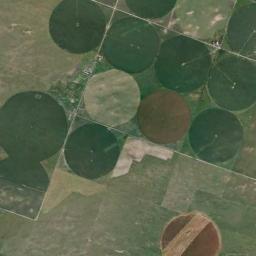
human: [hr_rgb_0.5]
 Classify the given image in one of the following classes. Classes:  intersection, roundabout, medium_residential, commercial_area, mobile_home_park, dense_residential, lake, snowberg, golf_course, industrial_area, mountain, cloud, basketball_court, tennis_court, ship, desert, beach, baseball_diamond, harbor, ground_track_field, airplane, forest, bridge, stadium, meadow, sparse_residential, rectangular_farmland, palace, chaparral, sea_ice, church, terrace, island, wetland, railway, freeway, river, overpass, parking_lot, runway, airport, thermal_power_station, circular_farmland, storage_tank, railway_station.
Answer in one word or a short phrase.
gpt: circular_farmland